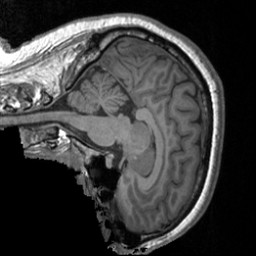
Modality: T1w
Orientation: sagittal
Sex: male
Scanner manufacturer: siemens
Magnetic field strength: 3 T
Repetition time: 1.9 s
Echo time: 0.00226 s